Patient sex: M
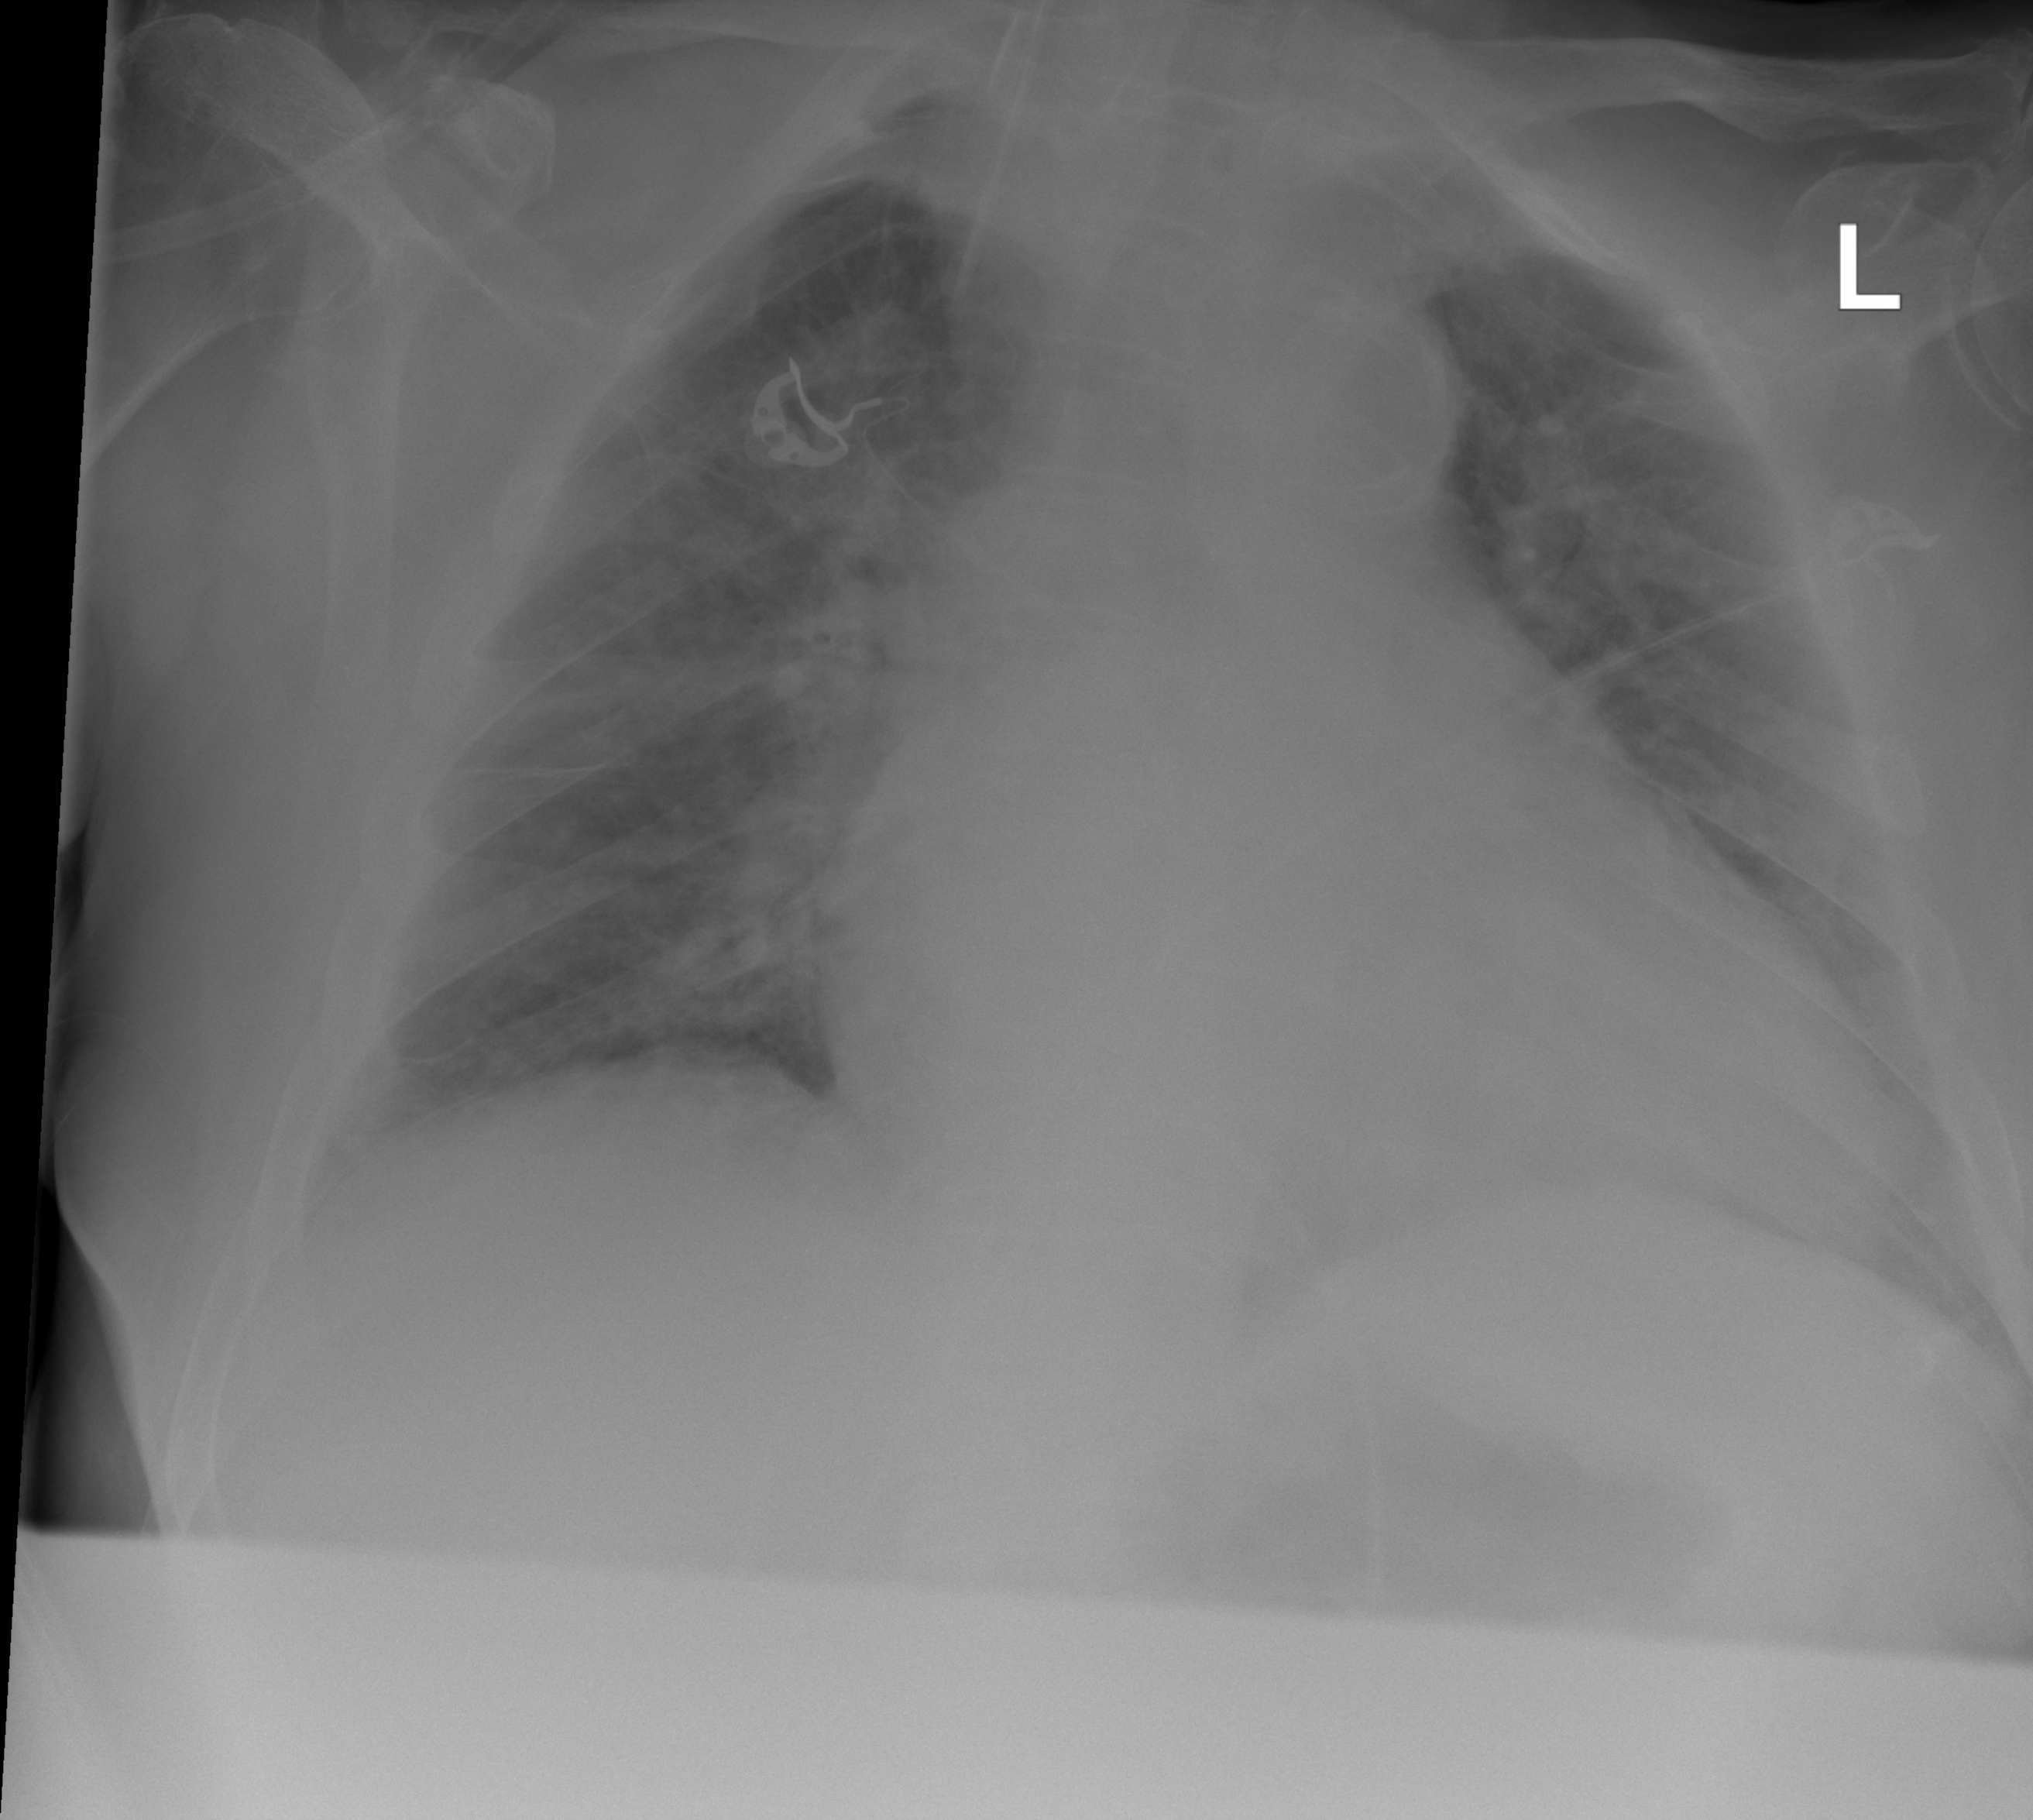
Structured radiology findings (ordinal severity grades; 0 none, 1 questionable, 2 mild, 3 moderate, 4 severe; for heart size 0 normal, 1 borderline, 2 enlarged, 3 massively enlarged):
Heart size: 3
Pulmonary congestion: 2
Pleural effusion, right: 0
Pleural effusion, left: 0
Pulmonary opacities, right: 0
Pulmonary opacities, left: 0
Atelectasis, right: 0
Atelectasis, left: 0